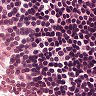
Metastatic tissue present: no